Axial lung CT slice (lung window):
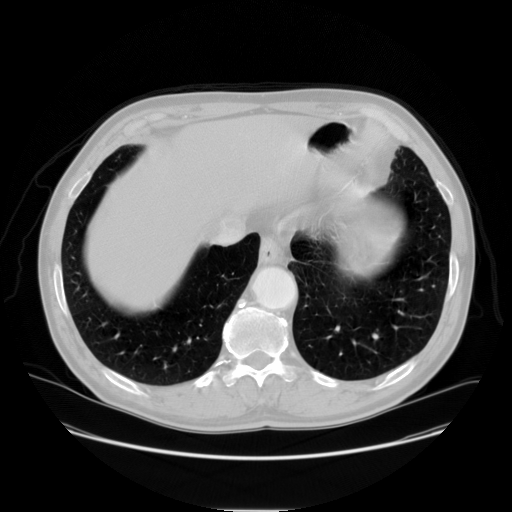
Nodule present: no